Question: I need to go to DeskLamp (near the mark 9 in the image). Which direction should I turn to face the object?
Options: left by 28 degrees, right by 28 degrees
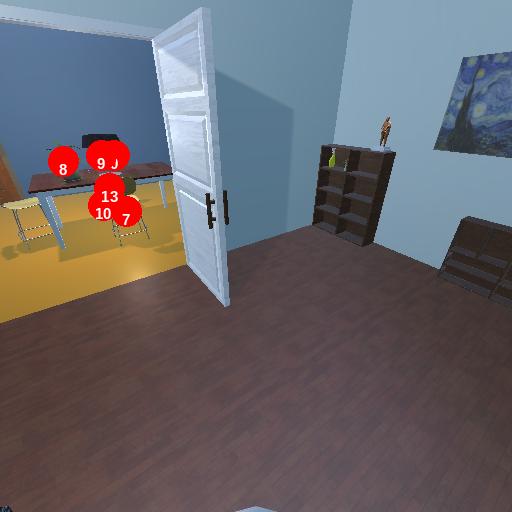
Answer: left by 28 degrees